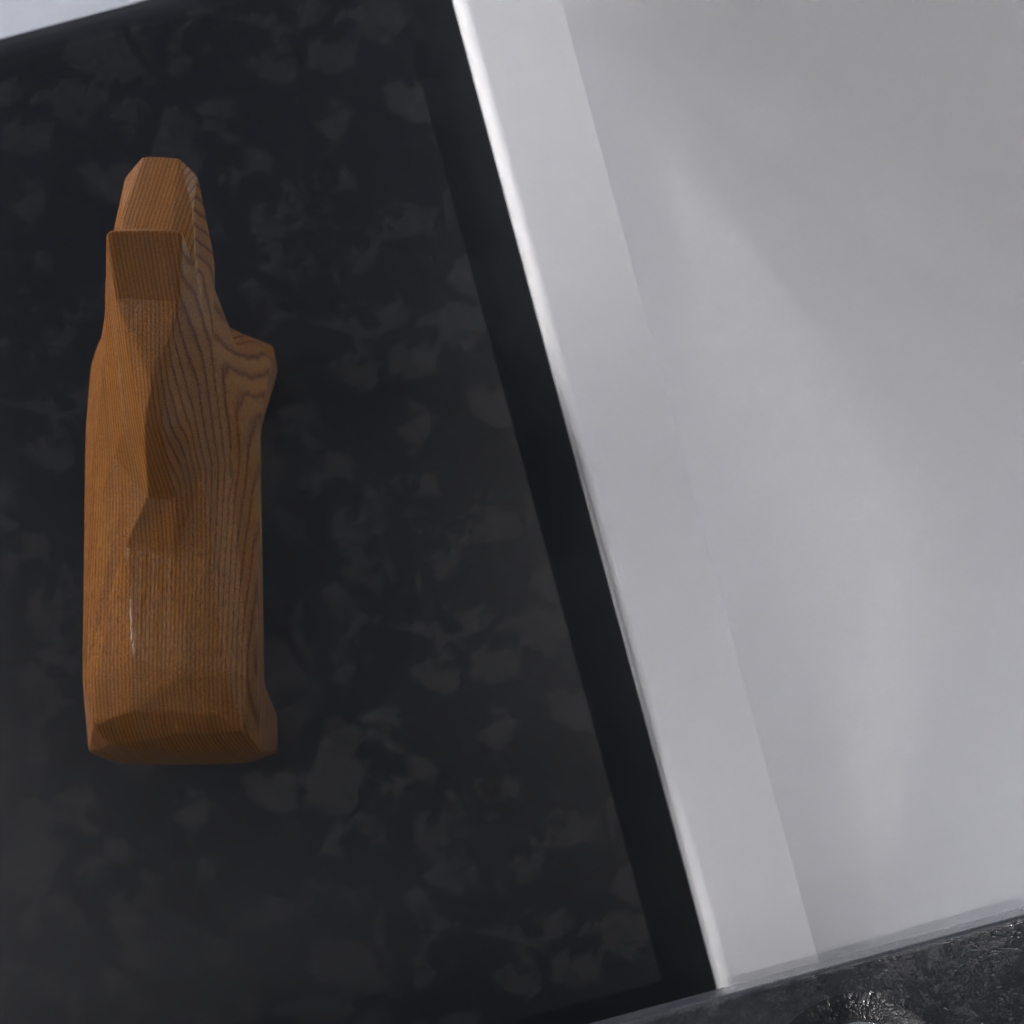
A high quality rendering of a dalahest_oak dalecarlian horse figurine made of varnished dark oak standing on a dark bathroom counter in an a clothing store with cold dimmed artificial lighting,extreme long shot of an aerial view from the top, 150 mm, f 16, white plate, glass